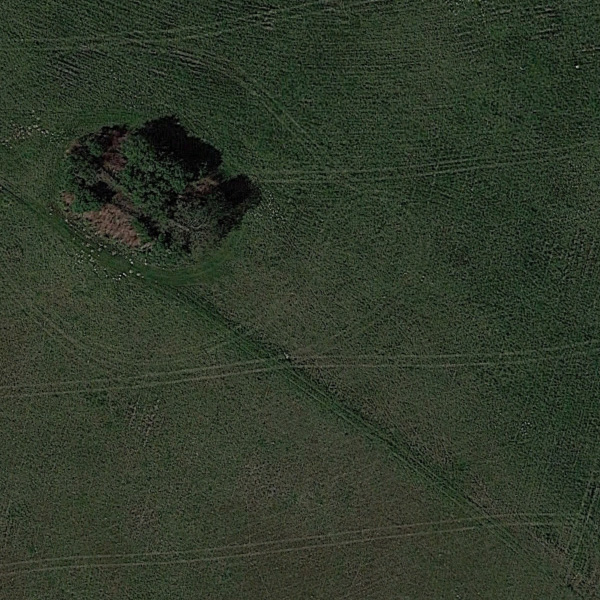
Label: Meadow